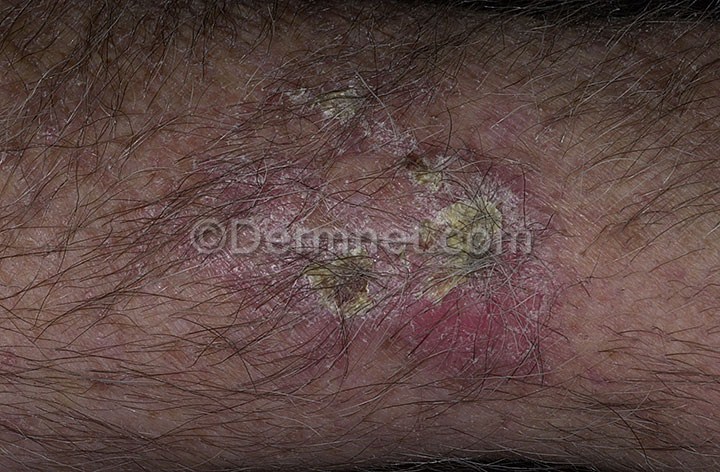
Disease: Actinic Keratosis Basal Cell Carcinoma and other Malignant Lesions